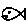
Label: fish